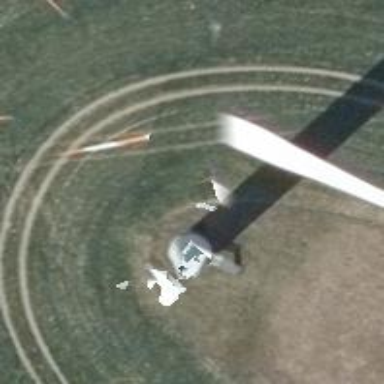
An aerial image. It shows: Wind turbine generator made by Vestas. The generator utilizes wind as its power source and belongs to the horizontal axis type.